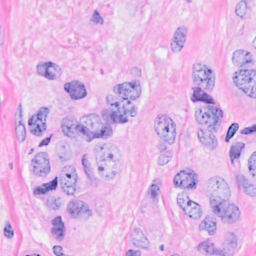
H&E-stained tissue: Breast